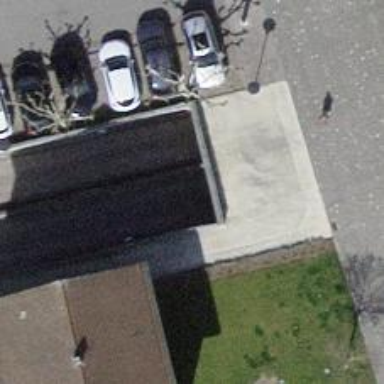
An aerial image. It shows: Parking entrance.